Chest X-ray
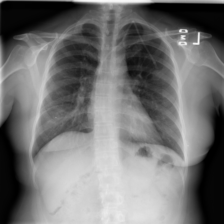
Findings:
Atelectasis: negative
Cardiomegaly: negative
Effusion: negative
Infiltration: negative
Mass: negative
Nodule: negative
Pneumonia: negative
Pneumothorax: negative
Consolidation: negative
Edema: negative
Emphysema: negative
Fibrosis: negative
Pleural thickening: negative
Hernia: negative